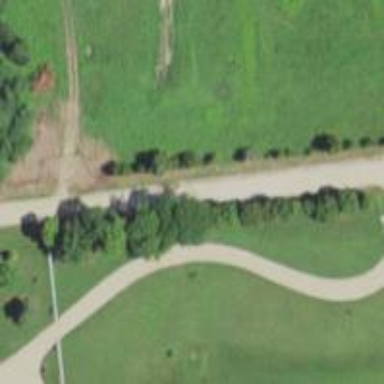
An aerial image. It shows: Driveway leading to service road.